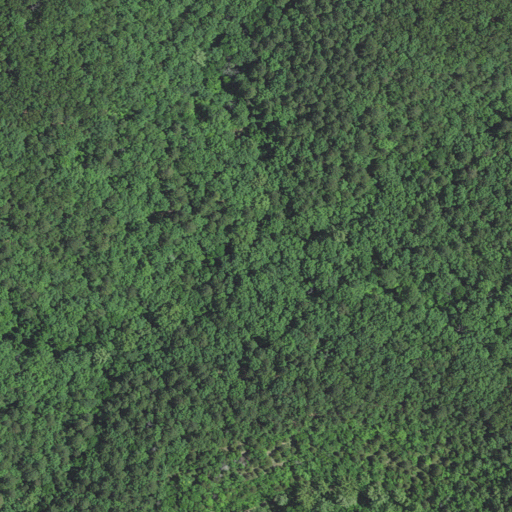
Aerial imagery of valley in Missouri named McGarr Hollow containing deciduous forest, mixed forest, and evergreen forest